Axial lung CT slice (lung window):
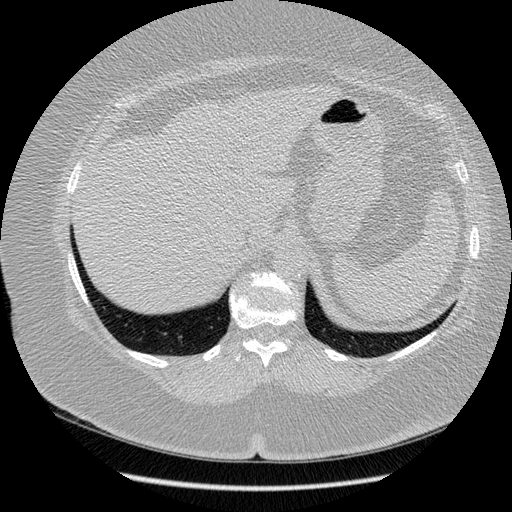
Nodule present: no